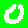
Digit: 0